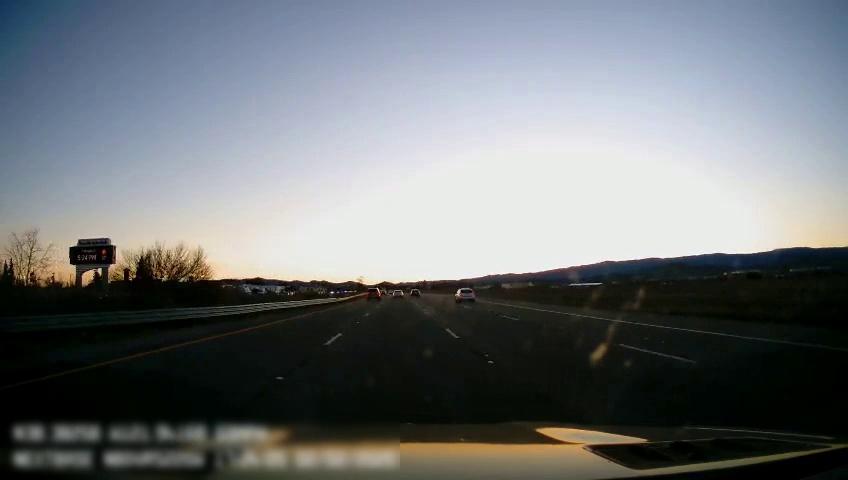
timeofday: Dusk/Dawn/Twilight
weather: Cloudy
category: Drivable Space
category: Vehicles | Car
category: Vehicles | Car
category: Vehicles | SUV
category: Vehicles | SUV
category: Lanes | Alternate Lane
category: Lanes | Current Lane
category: Lanes | Current Lane
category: Lanes | Alternate Lane
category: Lanes | Alternate Lane